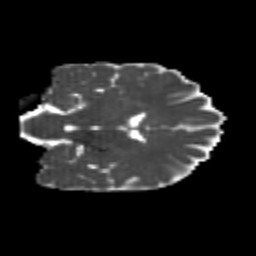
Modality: MD
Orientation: coronal
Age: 24
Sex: female
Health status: healthy
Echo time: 0.074 s